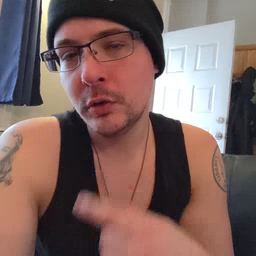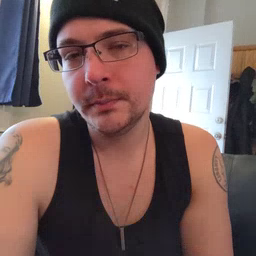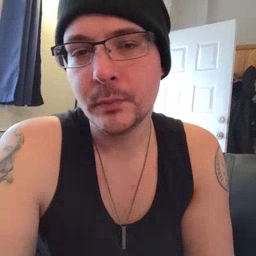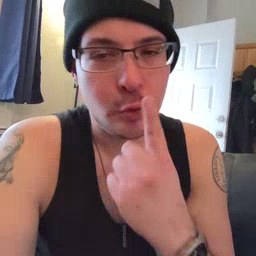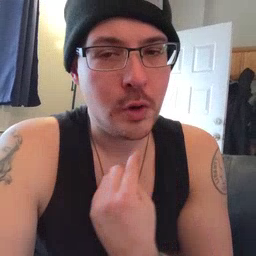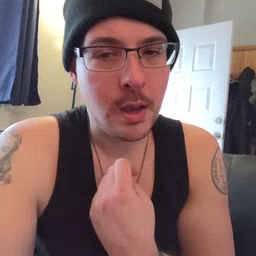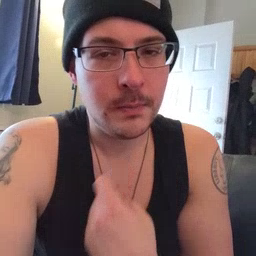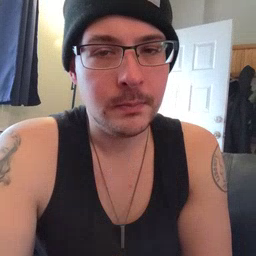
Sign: red